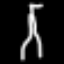
Label: The Eiffel Tower